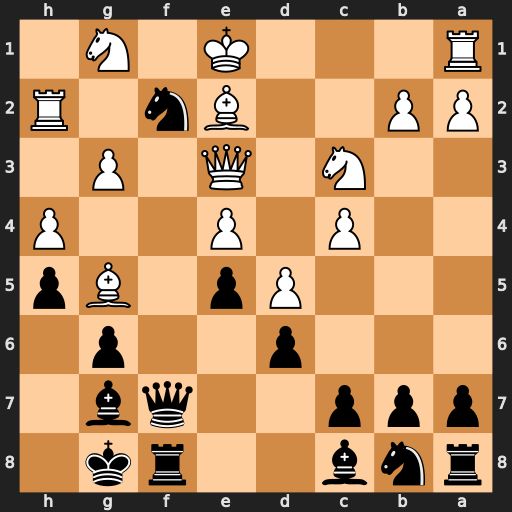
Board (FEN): rnb2rk1/ppp2qb1/3p2p1/3Pp1Bp/2P1P2P/2N1Q1P1/PP2Bn1R/R3K1N1
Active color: b
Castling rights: Q
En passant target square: -
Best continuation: Ng4 Bxg4 Qf1+ Kd2 Qxa1